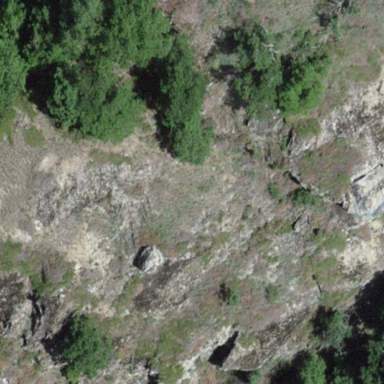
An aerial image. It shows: Landscape dominated by bare rock.